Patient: sex M, age 61
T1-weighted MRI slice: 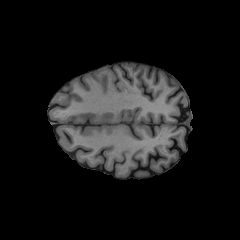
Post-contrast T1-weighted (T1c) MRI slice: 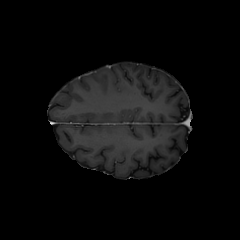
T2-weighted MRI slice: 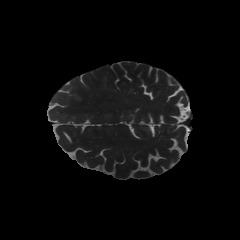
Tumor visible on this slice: no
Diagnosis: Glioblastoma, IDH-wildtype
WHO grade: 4